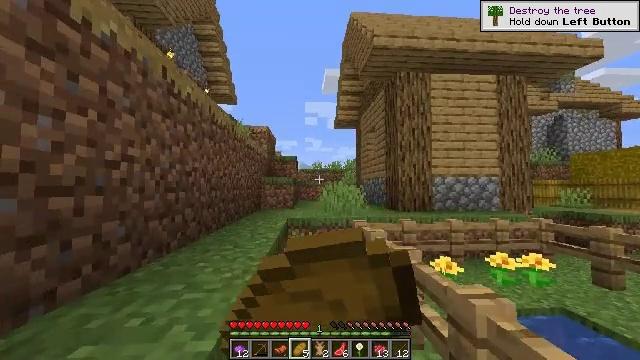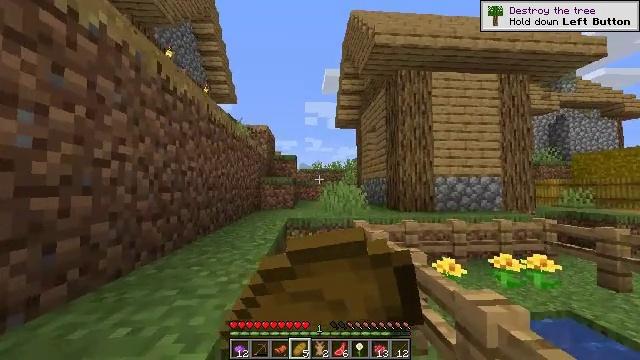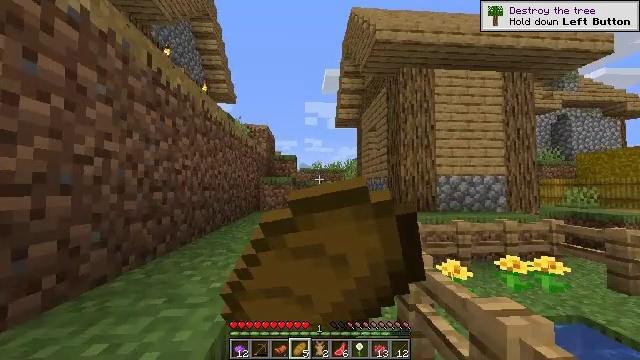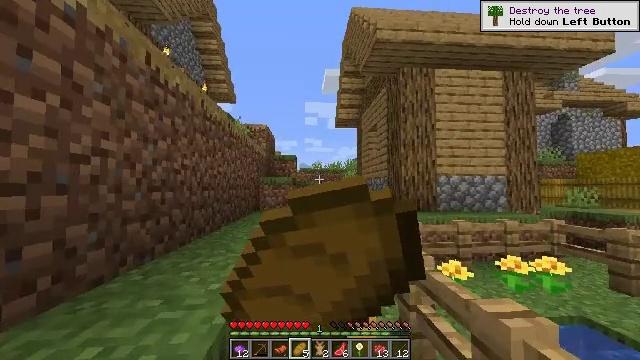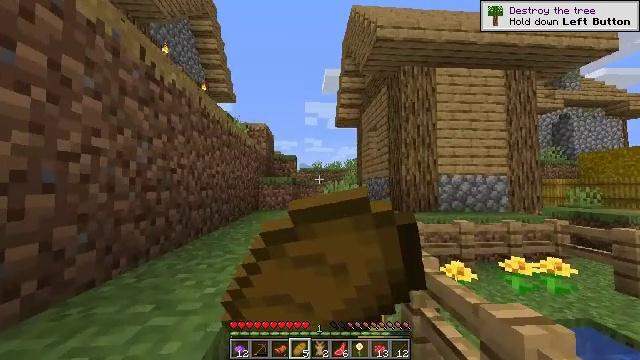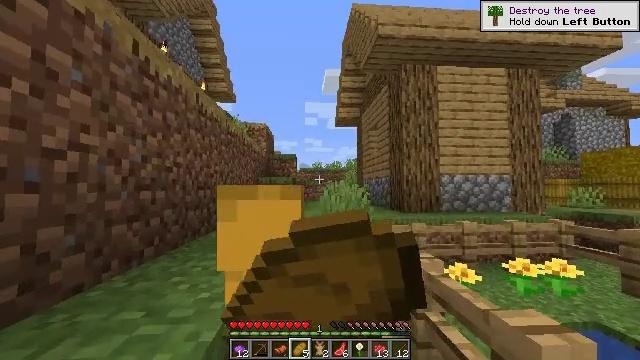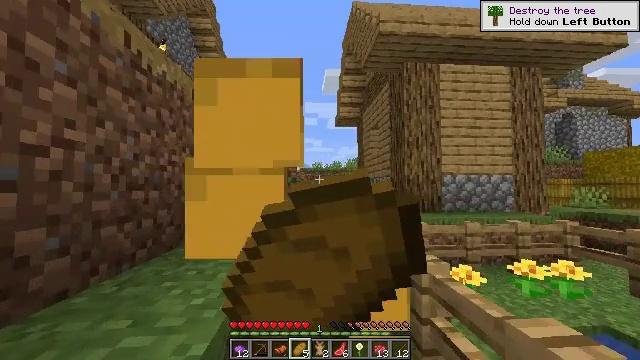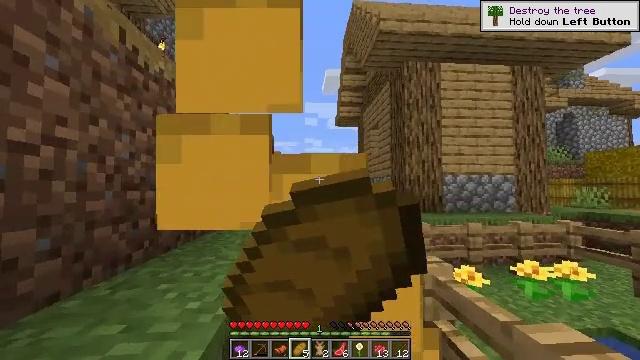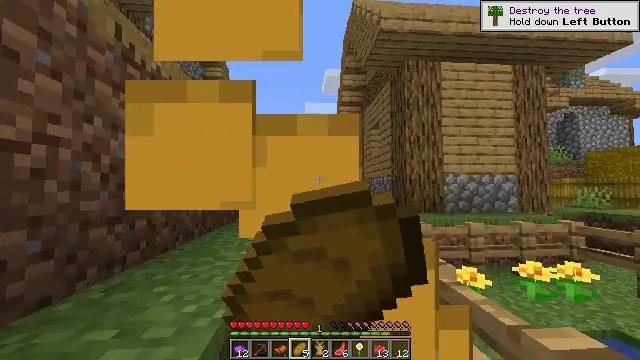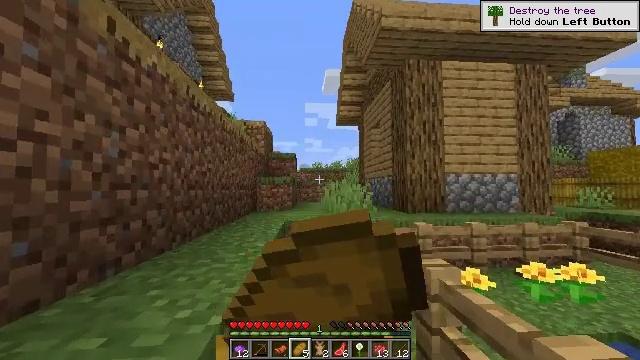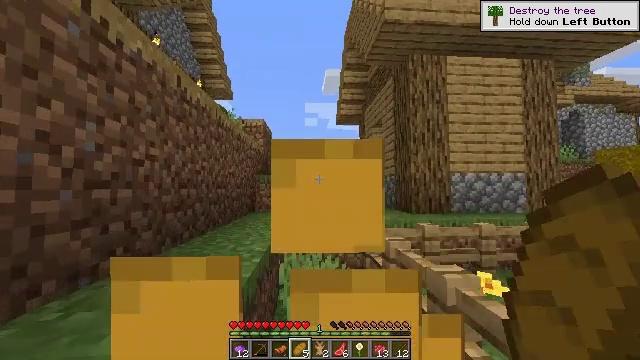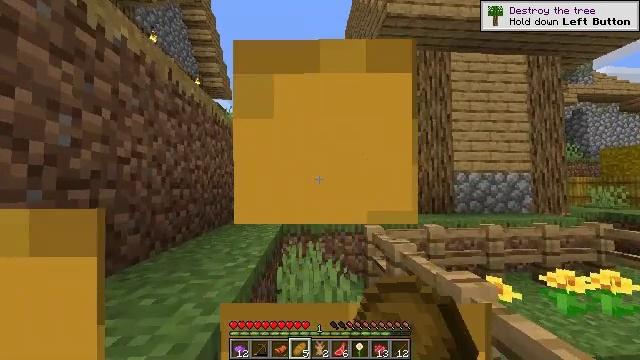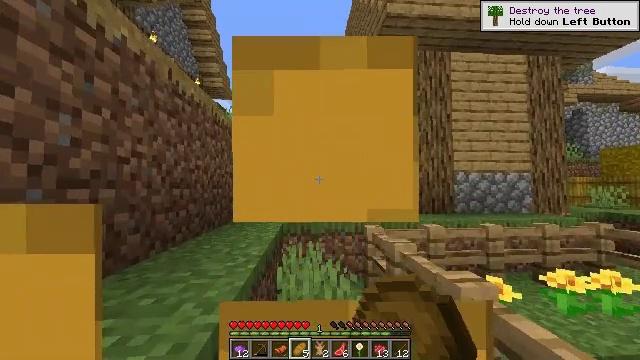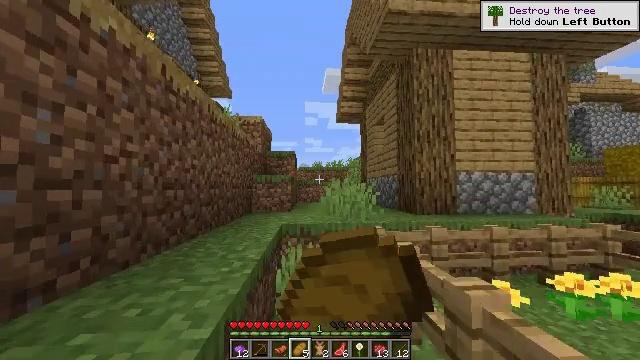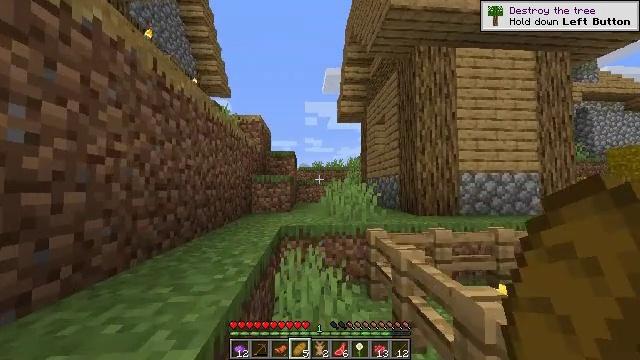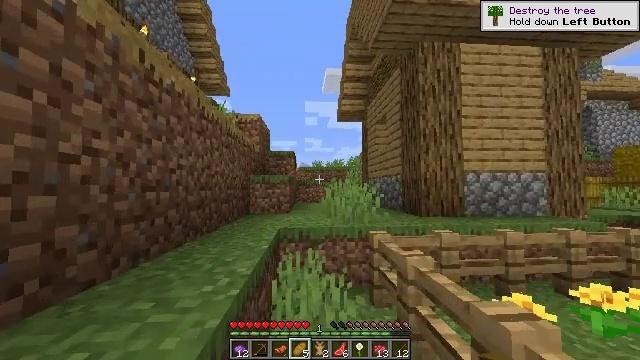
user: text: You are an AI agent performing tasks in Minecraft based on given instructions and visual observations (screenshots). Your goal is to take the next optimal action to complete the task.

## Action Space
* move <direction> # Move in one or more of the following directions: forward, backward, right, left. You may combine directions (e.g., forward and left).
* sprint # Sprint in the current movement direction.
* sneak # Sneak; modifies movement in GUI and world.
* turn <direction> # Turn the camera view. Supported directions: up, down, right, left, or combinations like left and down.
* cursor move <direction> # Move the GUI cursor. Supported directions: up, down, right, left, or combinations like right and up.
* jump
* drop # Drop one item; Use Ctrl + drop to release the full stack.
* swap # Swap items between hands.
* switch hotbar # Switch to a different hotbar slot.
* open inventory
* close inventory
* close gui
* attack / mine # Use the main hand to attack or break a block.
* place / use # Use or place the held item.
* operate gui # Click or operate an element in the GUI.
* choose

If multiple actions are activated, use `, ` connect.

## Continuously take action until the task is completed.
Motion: motion action
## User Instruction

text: Mine the sugar cane near rivers.
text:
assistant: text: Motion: move forward, use / place
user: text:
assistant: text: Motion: move forward, use / place
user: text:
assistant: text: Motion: move forward, use / place
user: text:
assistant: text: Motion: move forward, use / place
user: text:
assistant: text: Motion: move forward, use / place
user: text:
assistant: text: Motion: move forward, use / place
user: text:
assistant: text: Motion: move forward, use / place
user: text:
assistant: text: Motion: move forward, use / place
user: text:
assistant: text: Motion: move forward, use / place
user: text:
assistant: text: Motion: move forward
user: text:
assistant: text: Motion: move forward, use / place
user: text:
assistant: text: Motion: move forward, use / place
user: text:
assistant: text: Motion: move forward, use / place
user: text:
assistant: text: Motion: move forward
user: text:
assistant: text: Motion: move forward, use / place
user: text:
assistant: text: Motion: move forward, use / place
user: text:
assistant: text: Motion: move forward, use / place
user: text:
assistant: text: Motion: move forward, use / place
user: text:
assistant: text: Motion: move forward, use / place
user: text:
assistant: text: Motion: move forward, use / place
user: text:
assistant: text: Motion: move forward, use / place
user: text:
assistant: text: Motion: move forward, use / place
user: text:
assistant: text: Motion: move forward, use / place
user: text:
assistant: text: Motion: move forward, use / place
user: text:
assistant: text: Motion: move forward, use / place
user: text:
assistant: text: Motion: move forward, use / place
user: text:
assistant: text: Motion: move forward, use / place
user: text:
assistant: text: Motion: move forward, use / place
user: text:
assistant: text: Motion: move forward, use / place
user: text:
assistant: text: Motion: move forward, use / place